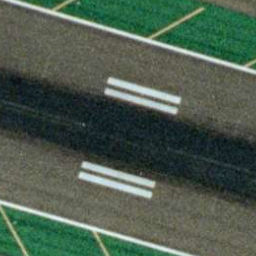
Label: runway